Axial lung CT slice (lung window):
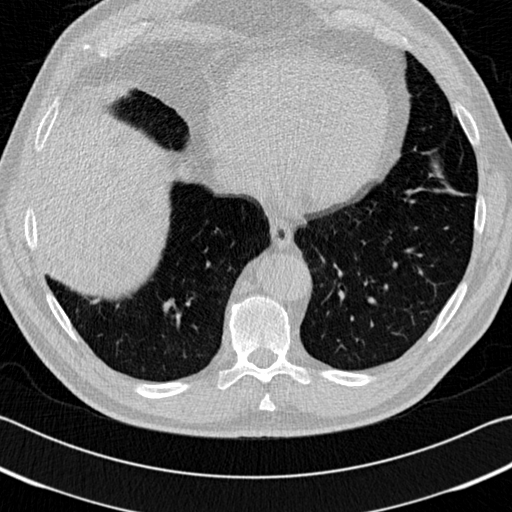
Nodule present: no